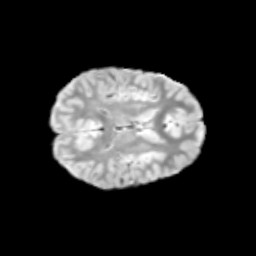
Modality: T2w
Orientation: axial
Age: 10
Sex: male
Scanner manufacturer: siemens
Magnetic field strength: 3 T
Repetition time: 3.8 s
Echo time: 0.07 s